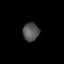
Tissue: lung
Cell type: Endothelial cells
Senescence score: 0.7776
Nuclear area (px): 295
Mean DAPI intensity: 83.298